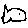
Label: fish